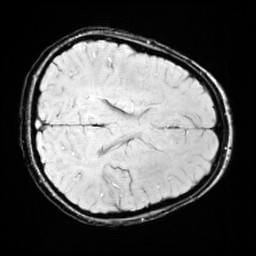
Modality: SWI
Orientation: axial
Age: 11
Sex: male
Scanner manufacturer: siemens
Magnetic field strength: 3 T
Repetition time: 0.027 s
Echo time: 0.02 s